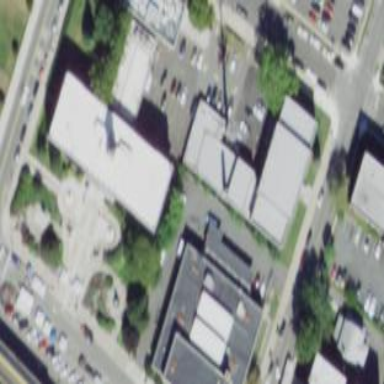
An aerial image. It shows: Building serving as post office.